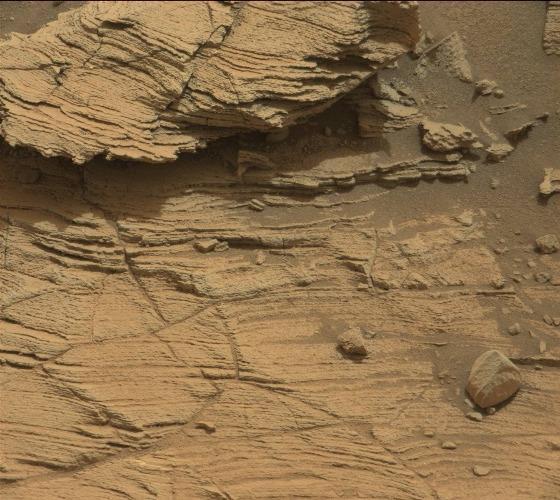
Terrain classes present: Bedrock, Gravel / Sand / Soil, Rock, Shadow